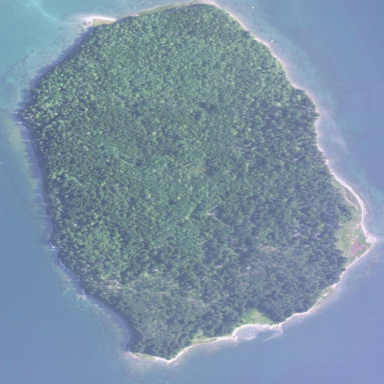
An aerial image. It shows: Island with natural coastline.